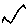
Label: zigzag